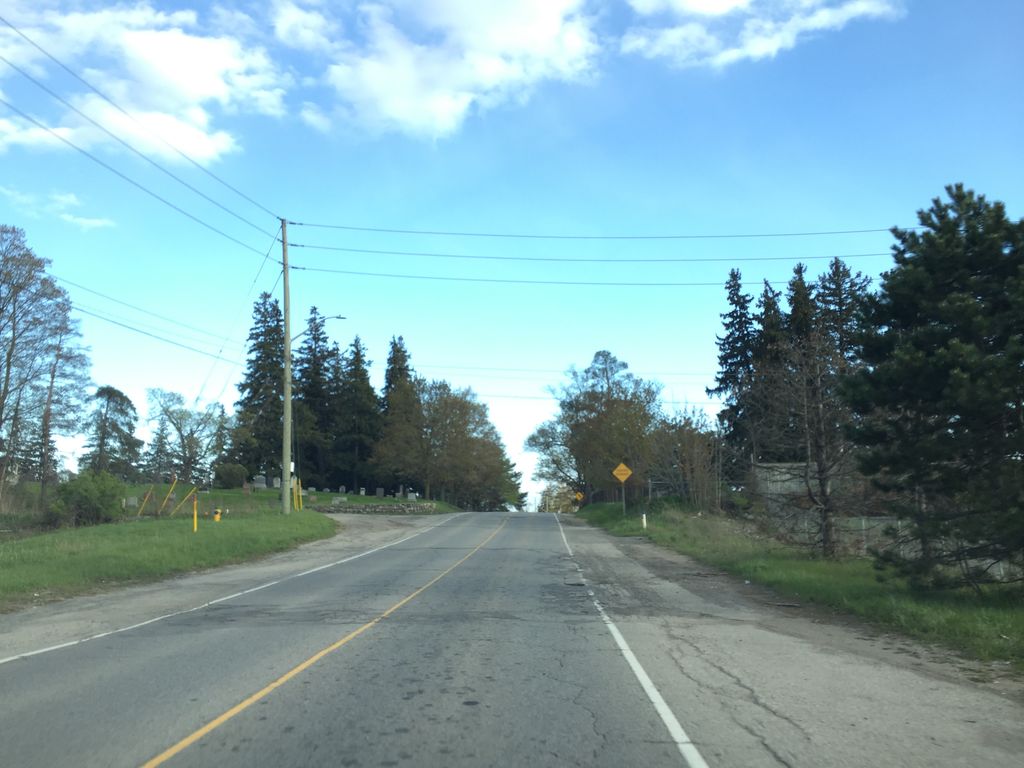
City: kitchener-waterloo